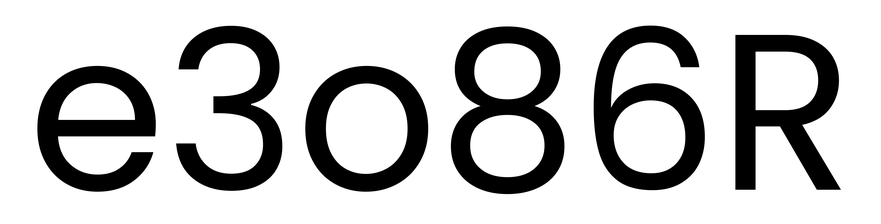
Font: Poppins-Regular